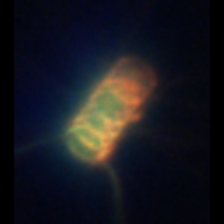
Taxon: Chaetoceros
Group: Diatoms